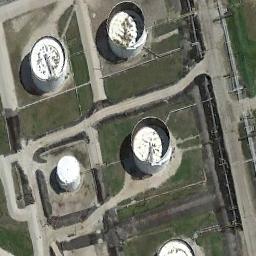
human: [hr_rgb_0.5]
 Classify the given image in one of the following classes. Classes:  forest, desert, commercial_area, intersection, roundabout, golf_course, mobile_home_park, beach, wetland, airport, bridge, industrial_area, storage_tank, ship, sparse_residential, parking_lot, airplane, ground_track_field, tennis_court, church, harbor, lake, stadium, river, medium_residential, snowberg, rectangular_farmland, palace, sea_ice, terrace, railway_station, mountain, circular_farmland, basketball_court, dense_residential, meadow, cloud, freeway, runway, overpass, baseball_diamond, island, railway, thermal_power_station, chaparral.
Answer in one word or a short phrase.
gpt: storage_tank